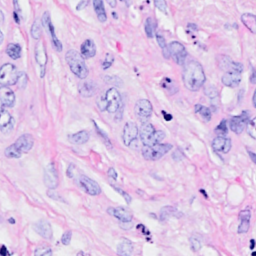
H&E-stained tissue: Breast